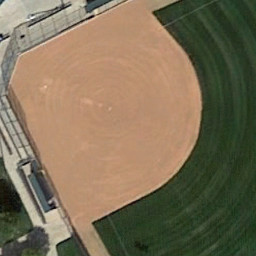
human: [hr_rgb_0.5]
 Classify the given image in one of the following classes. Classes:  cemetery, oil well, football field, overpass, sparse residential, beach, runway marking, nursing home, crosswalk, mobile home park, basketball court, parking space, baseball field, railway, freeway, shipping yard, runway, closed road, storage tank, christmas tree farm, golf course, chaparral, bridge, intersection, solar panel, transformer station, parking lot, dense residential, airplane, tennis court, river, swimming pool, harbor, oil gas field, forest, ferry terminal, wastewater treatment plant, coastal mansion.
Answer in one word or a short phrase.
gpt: baseball field